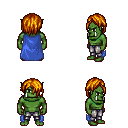
a pixel art fantasy rpg character, male body template, orc, green skin, blue cape, metal pants, dark blonde bangs hairstyle, four views (front, back, left, right), 2x2 character sprite sheet, small pixel art, hard edges, no anti-aliasing